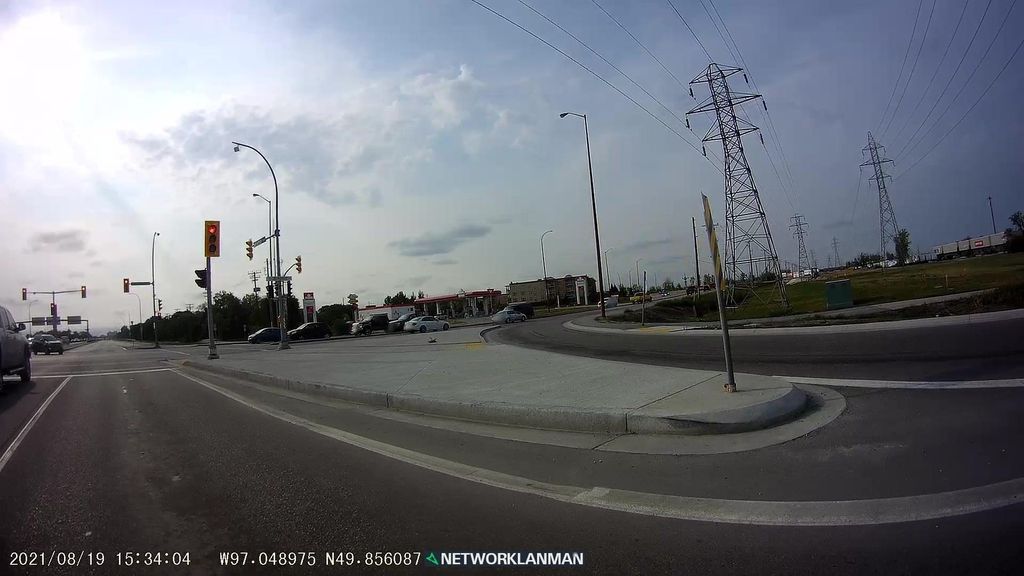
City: winnipeg